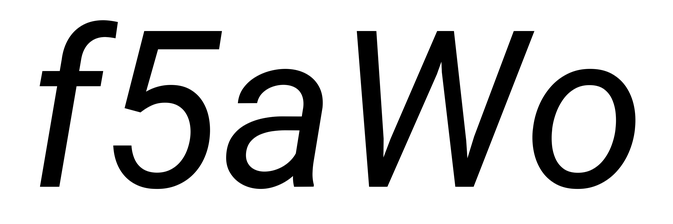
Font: Roboto-Italic_Italic